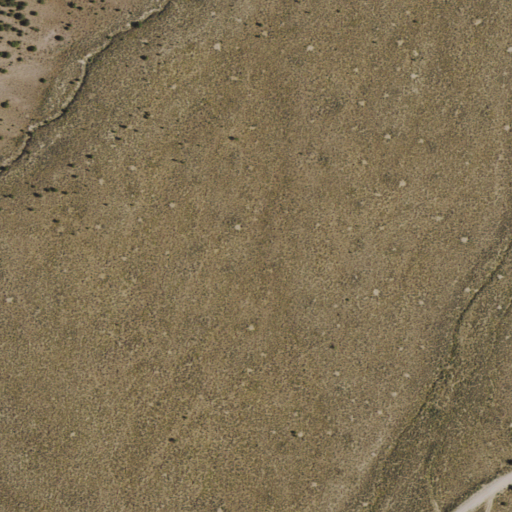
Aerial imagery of depression(s) in Nevada named Johnson Spring Basin containing shrub and evergreen forest